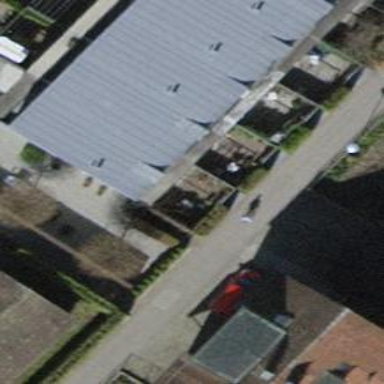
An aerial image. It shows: Terrace building.